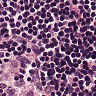
Metastatic tissue present: no